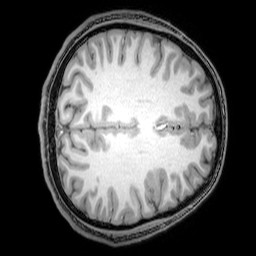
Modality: T1w
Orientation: axial
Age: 21
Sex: male
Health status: healthy
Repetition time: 0.081 s
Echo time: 0.037 s